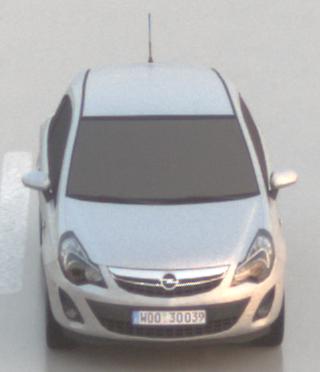
Make: Opel
Model: Corsa 1.2
Detailed model: Corsa (D)
Model produced from: 2011/01
Model produced until: 2014/08
Doors: 3
Color: white
Road condition: wet road
Daytime: dawn
Contrast: low contrast